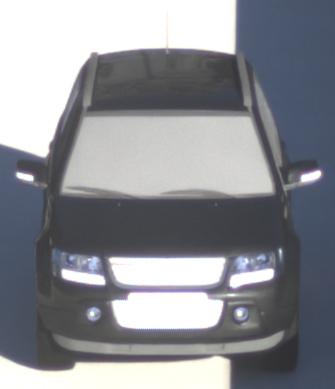
Make: Suzuki
Model: Grand Vitara
Detailed model: Gen. 1 JT
Model produced from: 2009
Model produced until: 2012
Doors: 5
Color: black
Road condition: dry road
Daytime: sunrise or sunset
Contrast: medium contrast